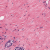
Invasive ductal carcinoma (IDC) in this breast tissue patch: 0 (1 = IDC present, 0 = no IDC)